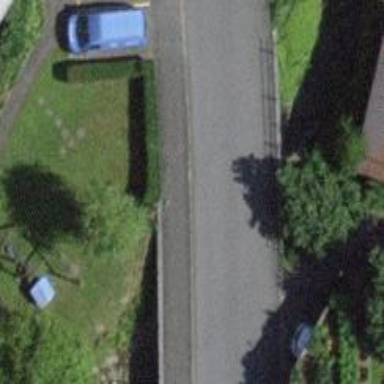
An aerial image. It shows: Sidewalk on bridge.